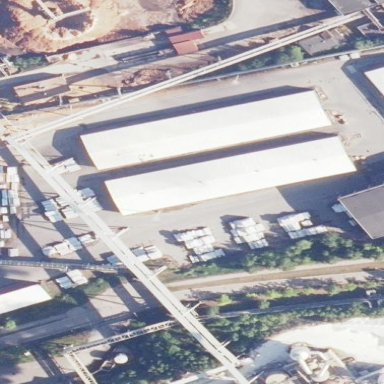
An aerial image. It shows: Building with gabled metal roof.